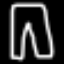
Label: pants